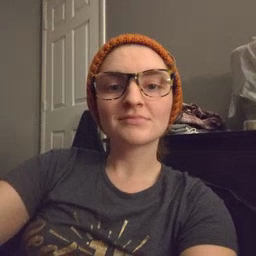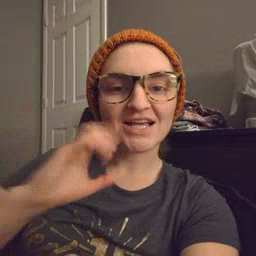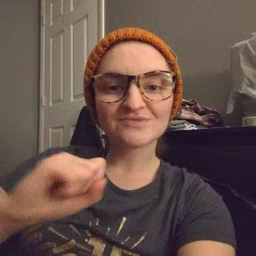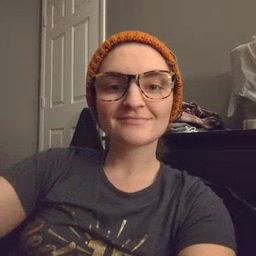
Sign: loud